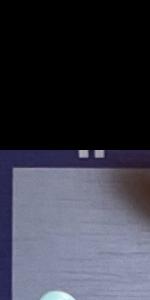
Label: Empty